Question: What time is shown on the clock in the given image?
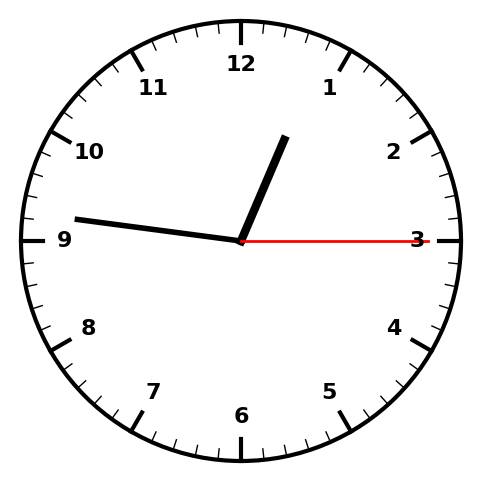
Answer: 12:46:15